Question: After I published my azure cloud service to azure, I got as result the following:

Do you know what the problem is? I am using asp.net 4.0 mvc razor. I think, it doesn't load the webconfig.
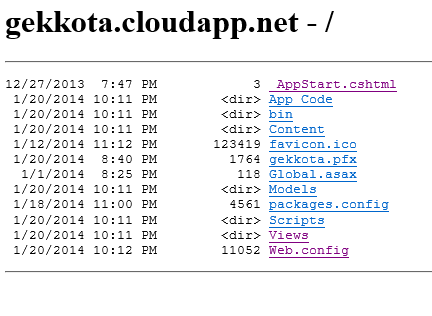
Answer: I took the solution to take a Azure Website and not a Web Role and it works :)